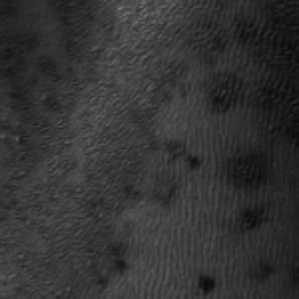
Label: frost